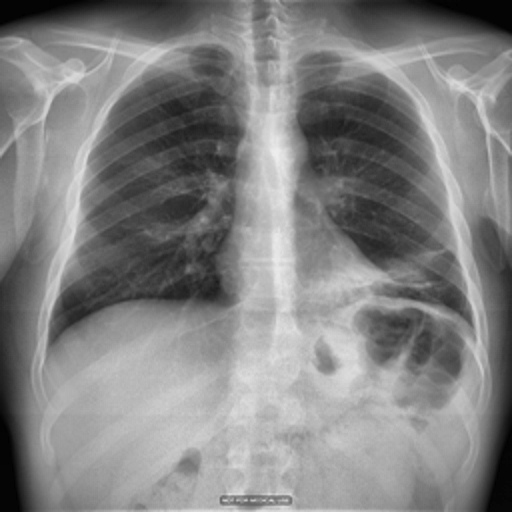
Finding: TUBERCULOSIS